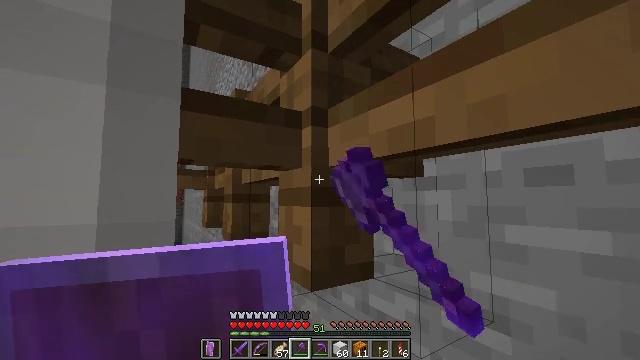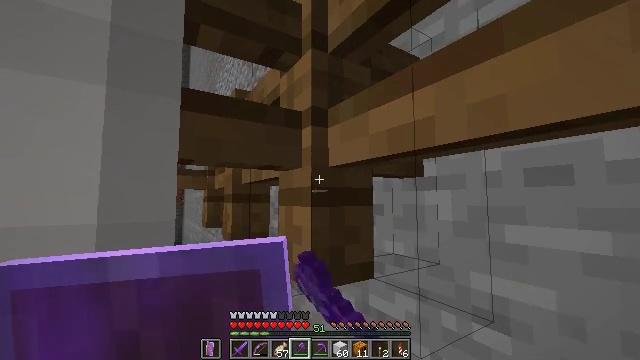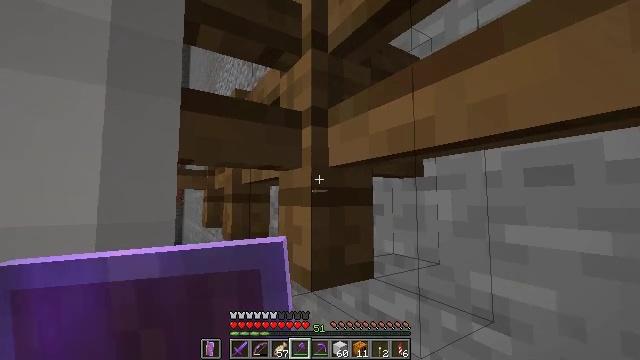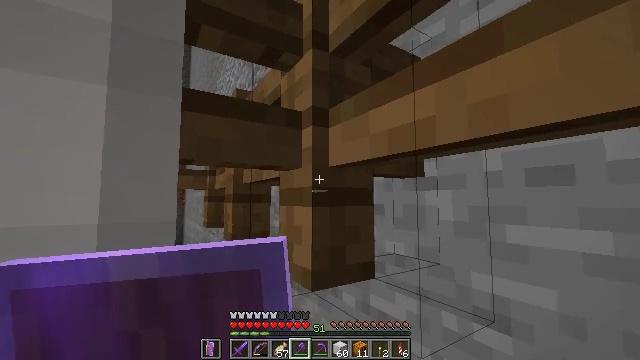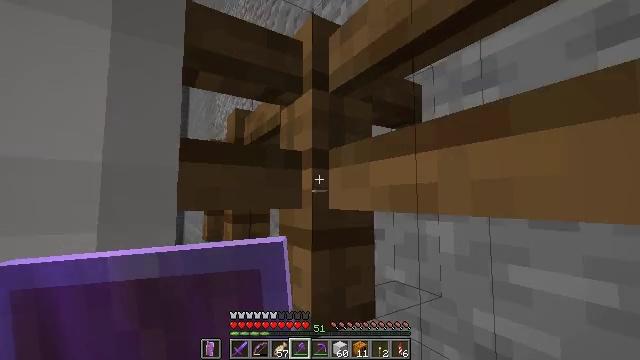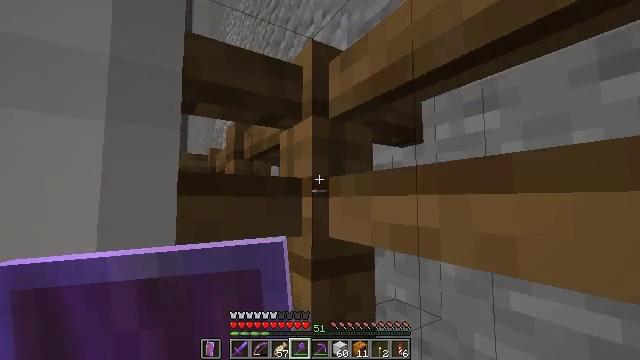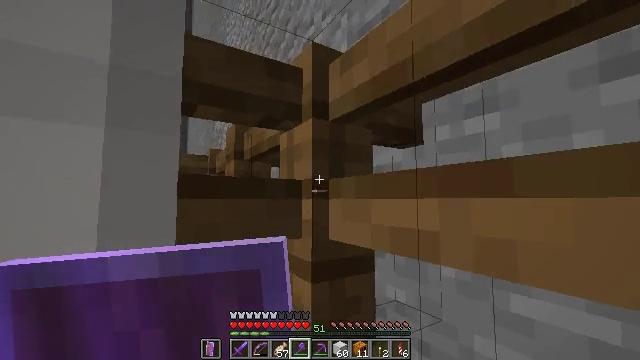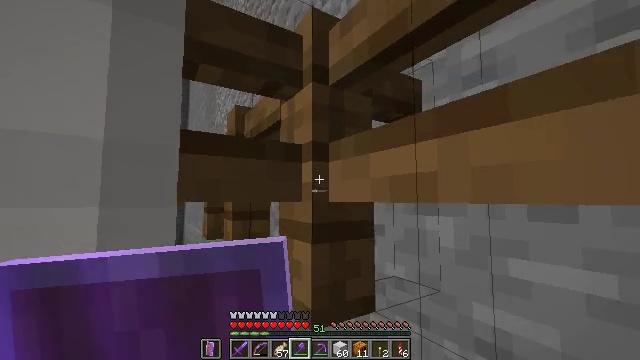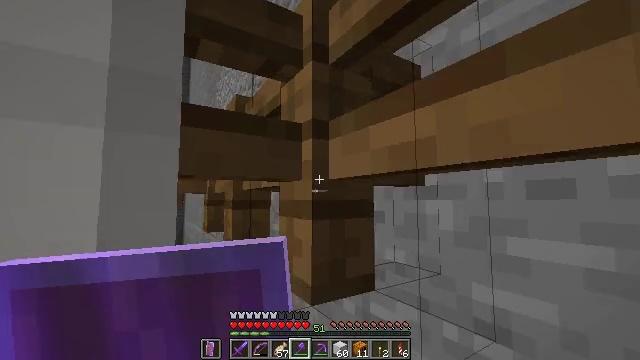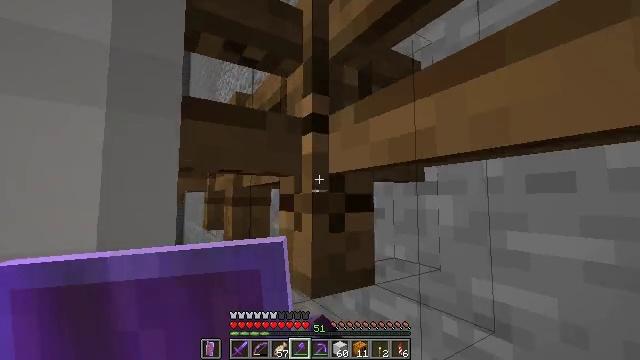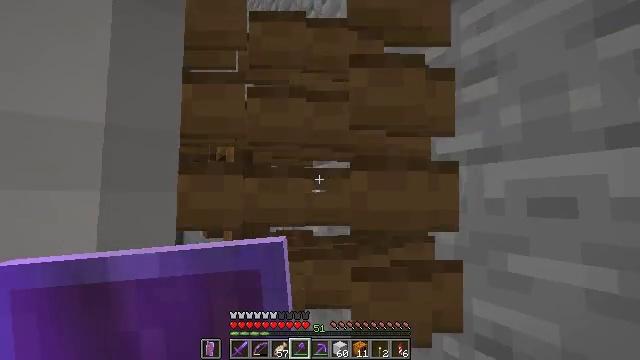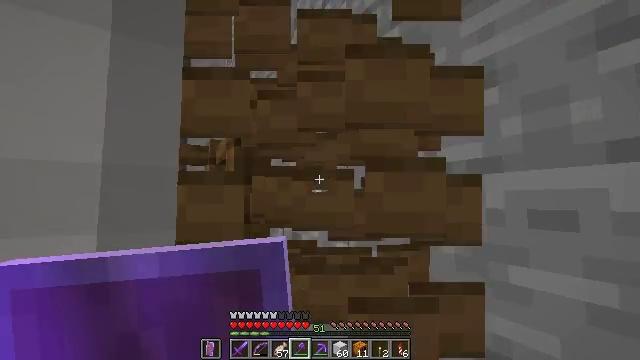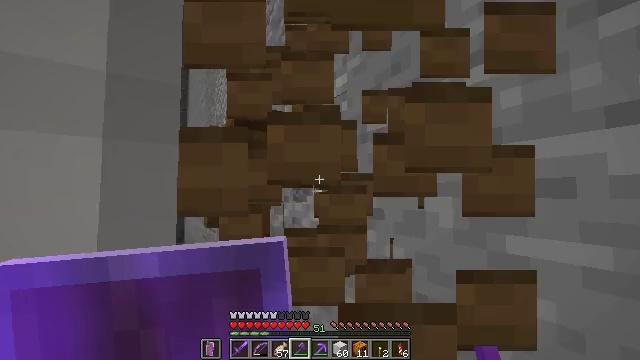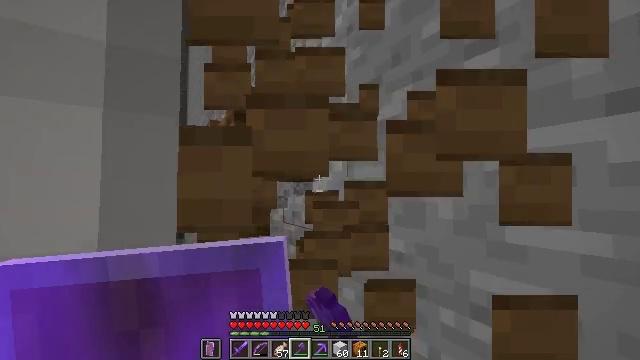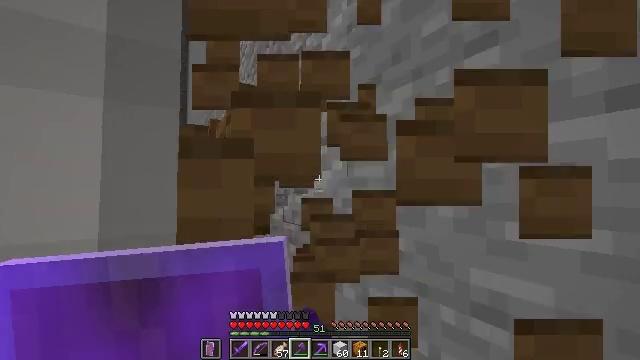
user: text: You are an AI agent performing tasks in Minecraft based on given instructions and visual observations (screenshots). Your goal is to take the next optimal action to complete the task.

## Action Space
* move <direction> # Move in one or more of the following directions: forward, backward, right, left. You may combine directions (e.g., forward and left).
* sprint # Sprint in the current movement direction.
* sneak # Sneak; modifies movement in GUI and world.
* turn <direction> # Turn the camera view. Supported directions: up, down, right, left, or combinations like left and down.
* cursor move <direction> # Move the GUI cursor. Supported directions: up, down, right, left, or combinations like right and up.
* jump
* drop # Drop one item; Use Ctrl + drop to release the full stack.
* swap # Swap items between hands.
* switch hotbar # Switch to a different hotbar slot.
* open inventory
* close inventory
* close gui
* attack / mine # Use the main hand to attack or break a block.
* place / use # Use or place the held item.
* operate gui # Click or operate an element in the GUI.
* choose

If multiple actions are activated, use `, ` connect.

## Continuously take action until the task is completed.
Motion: motion action
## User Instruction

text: Remove the spruce fence from the structure.
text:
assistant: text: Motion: sneak
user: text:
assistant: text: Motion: sneak
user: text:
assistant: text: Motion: no_op
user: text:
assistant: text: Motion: no_op
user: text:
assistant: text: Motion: sneak
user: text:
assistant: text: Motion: sneak
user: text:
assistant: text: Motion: sneak
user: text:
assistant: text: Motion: sneak, attack / mine
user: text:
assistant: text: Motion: sneak, attack / mine
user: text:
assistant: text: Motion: sneak, attack / mine
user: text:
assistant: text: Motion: sneak, attack / mine
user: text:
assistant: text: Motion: sneak, turn down, attack / mine
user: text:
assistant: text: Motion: sneak, attack / mine
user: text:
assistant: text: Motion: sneak
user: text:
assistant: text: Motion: sneak